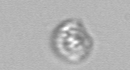
Label: Amoeba